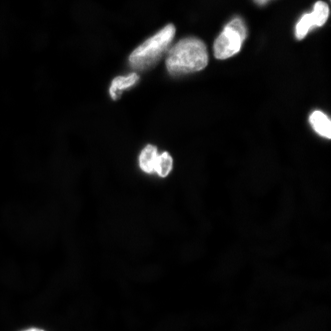
Tissue sample: ovarian
Magnification: 10.0x
Cell type: Myeloid cells
Senescence state: normal